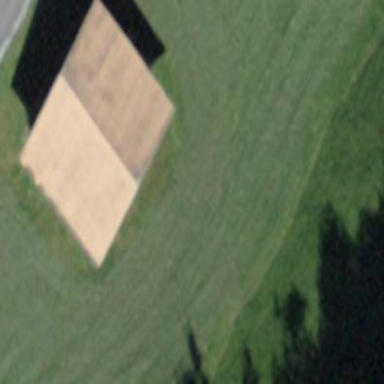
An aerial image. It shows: Rural barn.